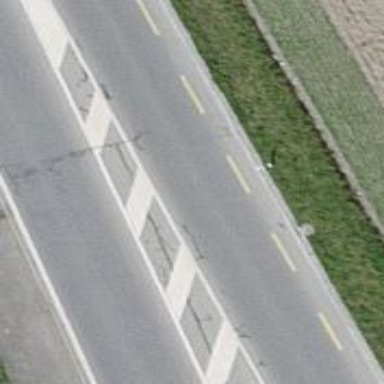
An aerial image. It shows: Asphalt road classified as primary highway.